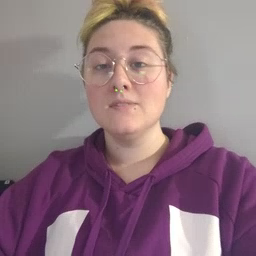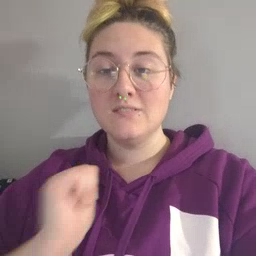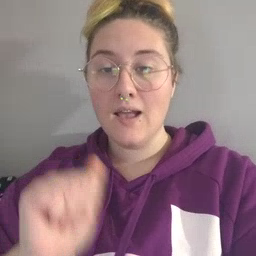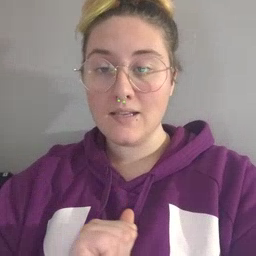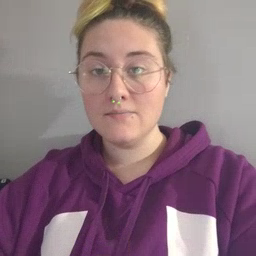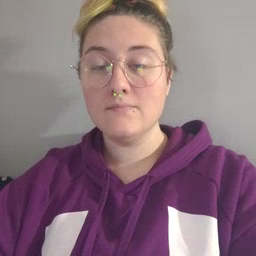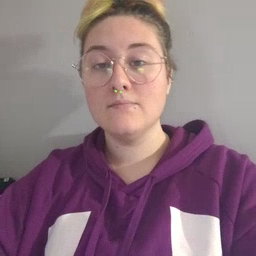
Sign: jacket